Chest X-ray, PA view. Patient: 53 years old, sex M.
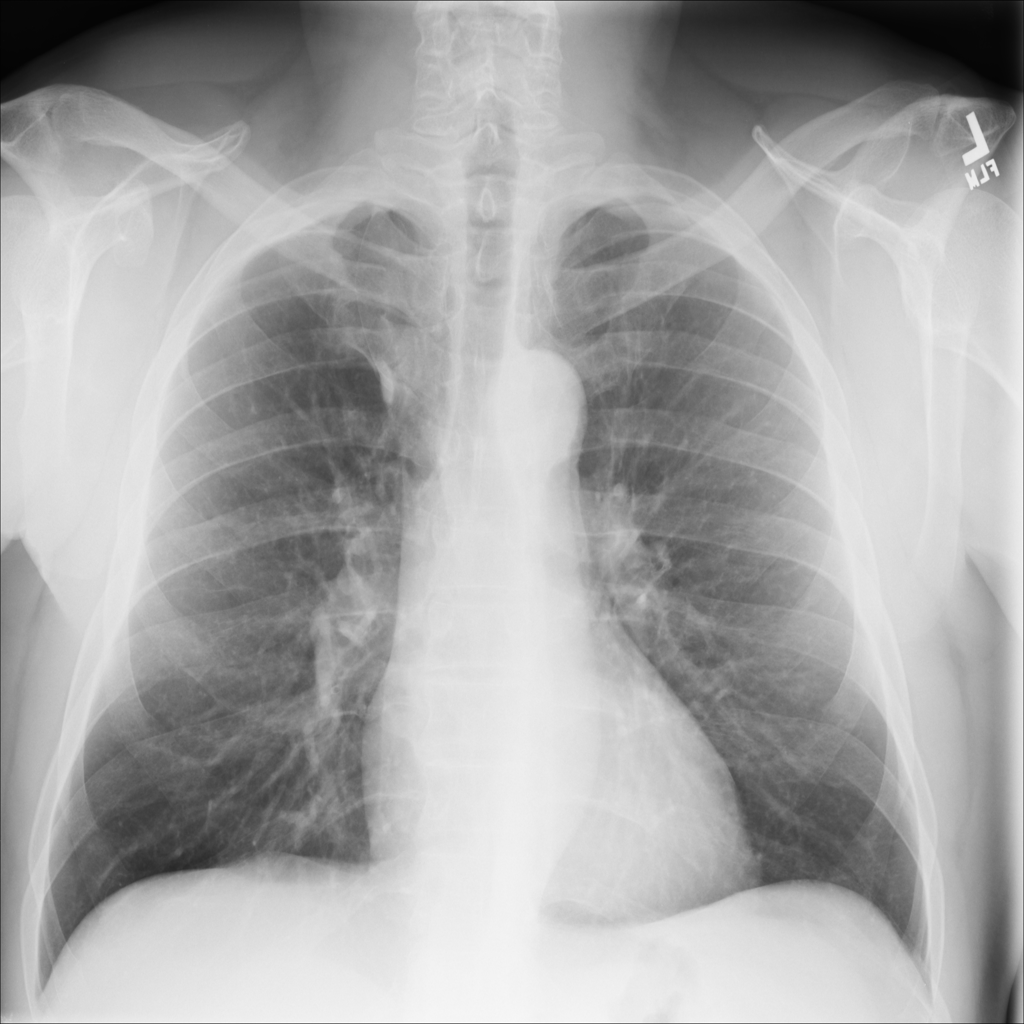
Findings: No Finding